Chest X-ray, PA view. Patient: 41 years old, sex F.
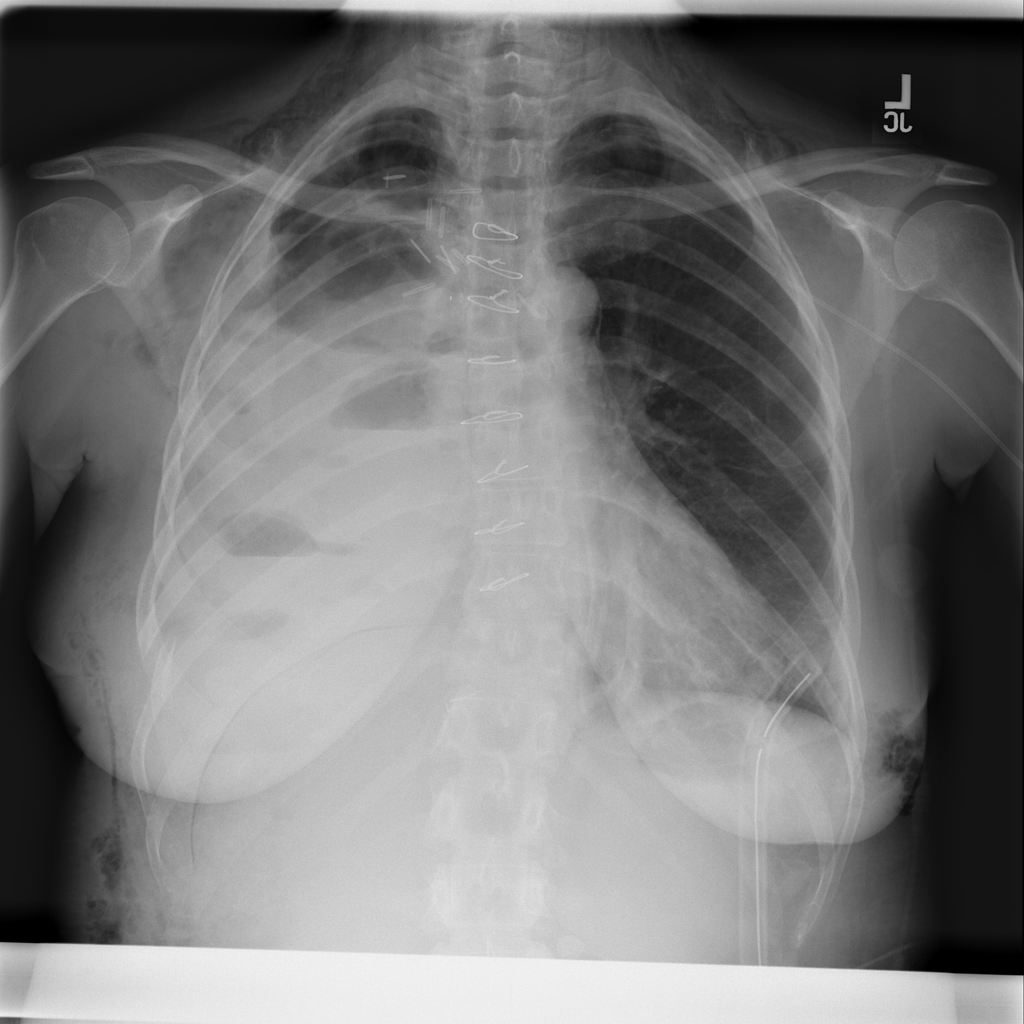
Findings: Atelectasis, Emphysema, Infiltration